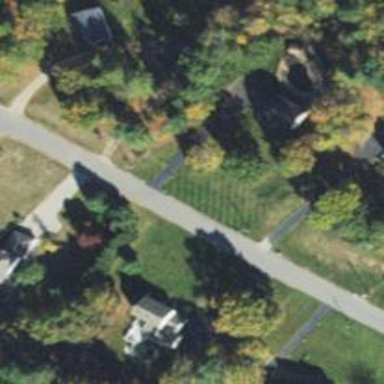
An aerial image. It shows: Driveway.